RGB frame:
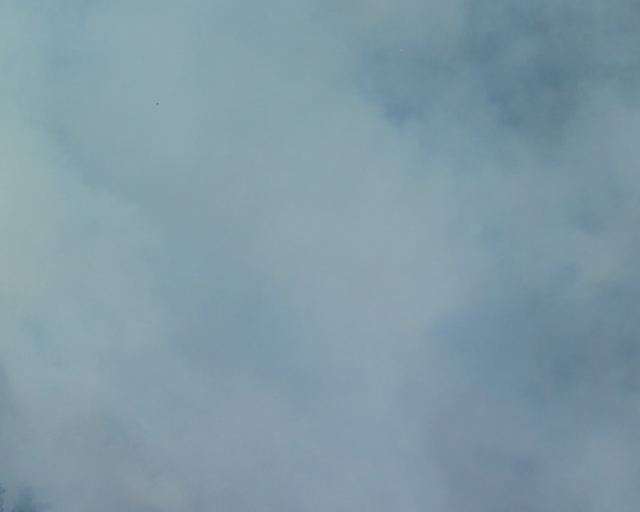
Thermal frame:
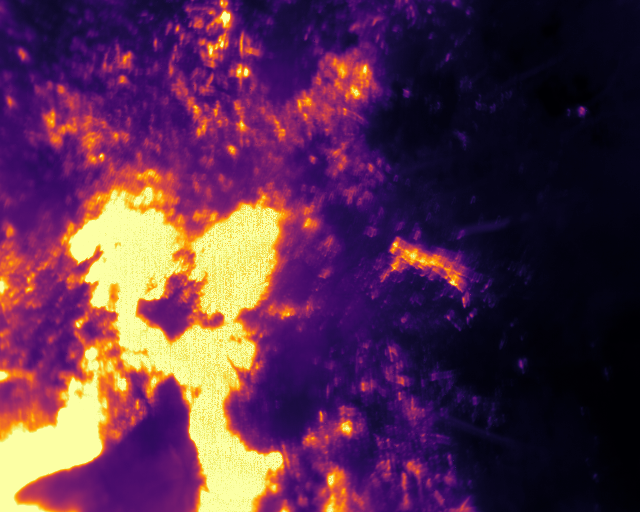
Captured: 2026-02-26 03:11:03
Pixels at or above 80 °C: 108390 (fraction of frame: 0.3308)